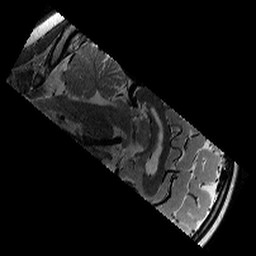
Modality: T2w
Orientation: sagittal
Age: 9
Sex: male
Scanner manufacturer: siemens
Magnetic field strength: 3 T
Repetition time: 9.23 s
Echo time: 0.067 s